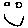
Label: smiley face